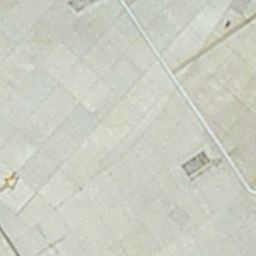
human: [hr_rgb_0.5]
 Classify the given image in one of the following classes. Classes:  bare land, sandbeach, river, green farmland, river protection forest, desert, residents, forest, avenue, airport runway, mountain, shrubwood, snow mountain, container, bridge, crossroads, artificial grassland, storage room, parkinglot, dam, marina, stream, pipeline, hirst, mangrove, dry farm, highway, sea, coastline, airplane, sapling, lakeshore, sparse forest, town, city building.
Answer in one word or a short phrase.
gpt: airport runway